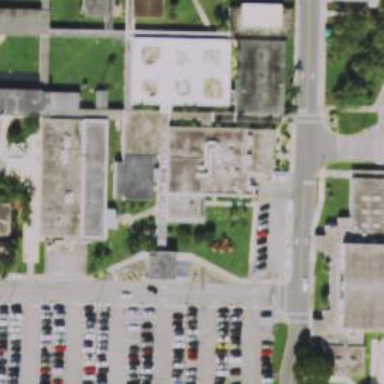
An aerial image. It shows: College building.